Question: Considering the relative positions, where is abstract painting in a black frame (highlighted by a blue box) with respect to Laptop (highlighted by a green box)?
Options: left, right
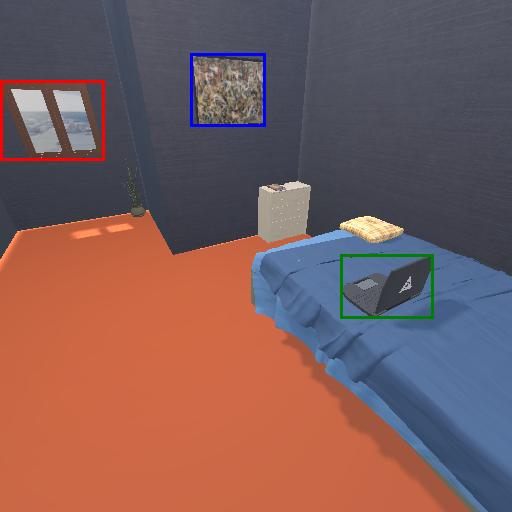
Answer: left